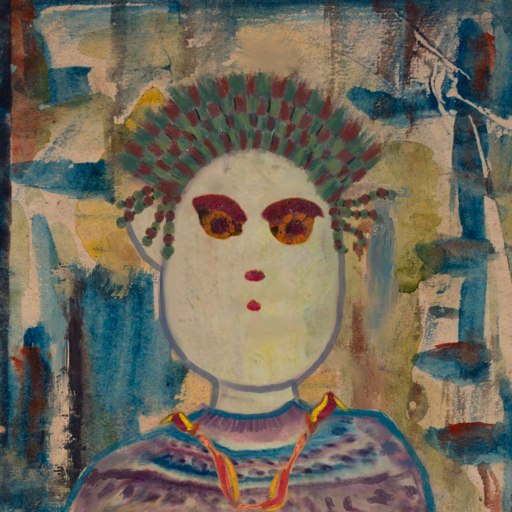
Background: Orphan, Head And Neck Front: Hill_Girl, Face Front: Doll, Bust: HillGirl, Hair Front: Blank, Head Accessory: After_Raid_Crown, Second Necklace: Gypsy_Mother_1, Necklace: Blank, Baby: Blank